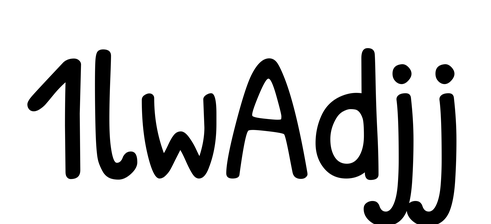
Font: PatrickHand-Regular